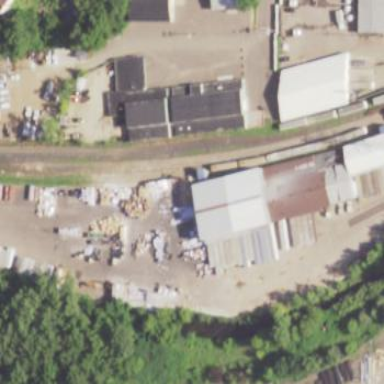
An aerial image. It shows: Recycling center located within building.